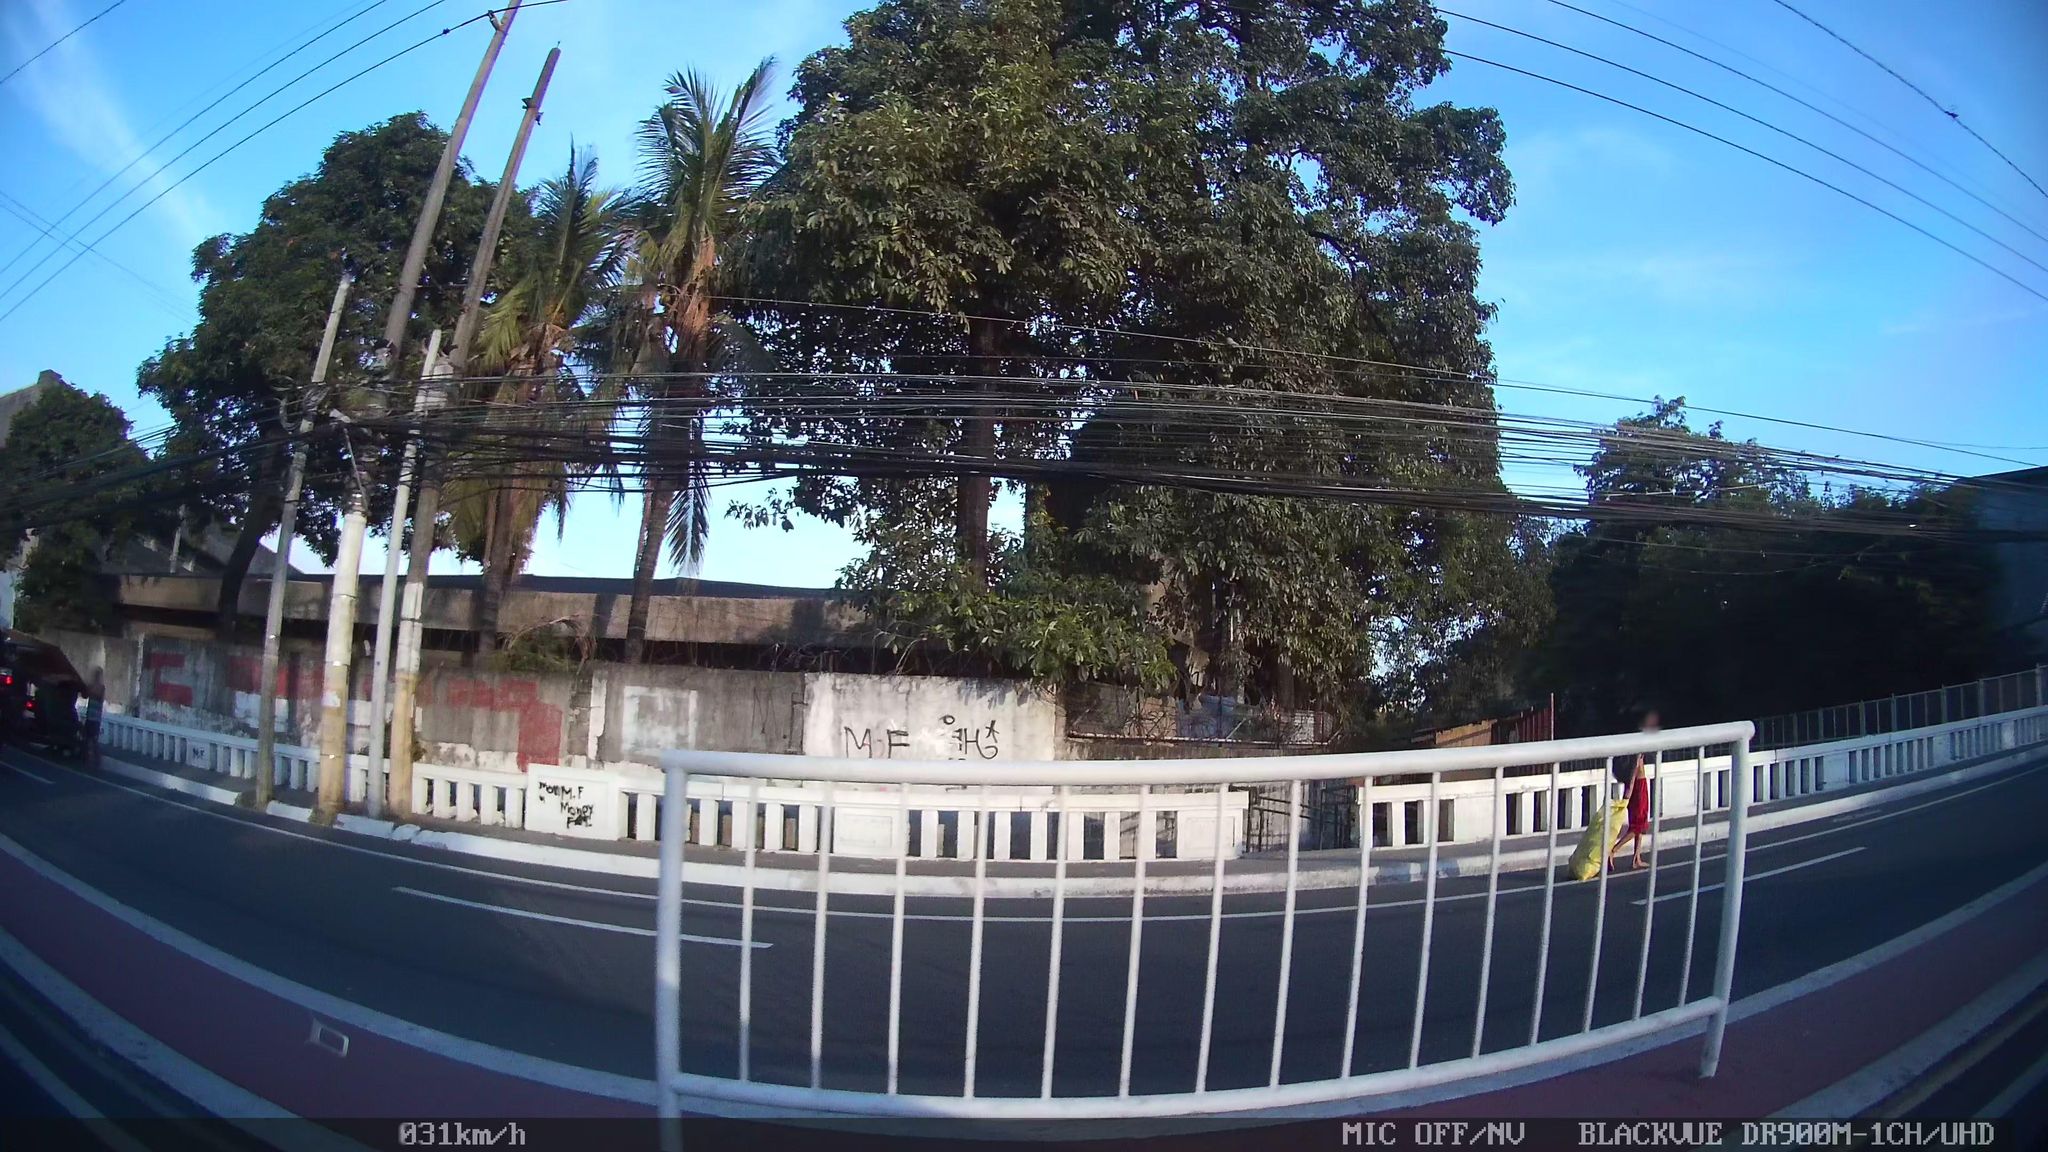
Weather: clear
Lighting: day
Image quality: good
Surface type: driving surface
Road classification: pedestrian, steps
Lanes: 2
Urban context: urban centre
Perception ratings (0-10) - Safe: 0.48, Lively: 2.62, Beautiful: 4.38, Boring: 5.81, Depressing: 6.44, Wealthy: 3.78